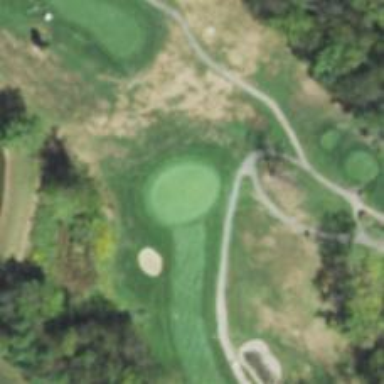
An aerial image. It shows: Golf hole for the sport of golf.